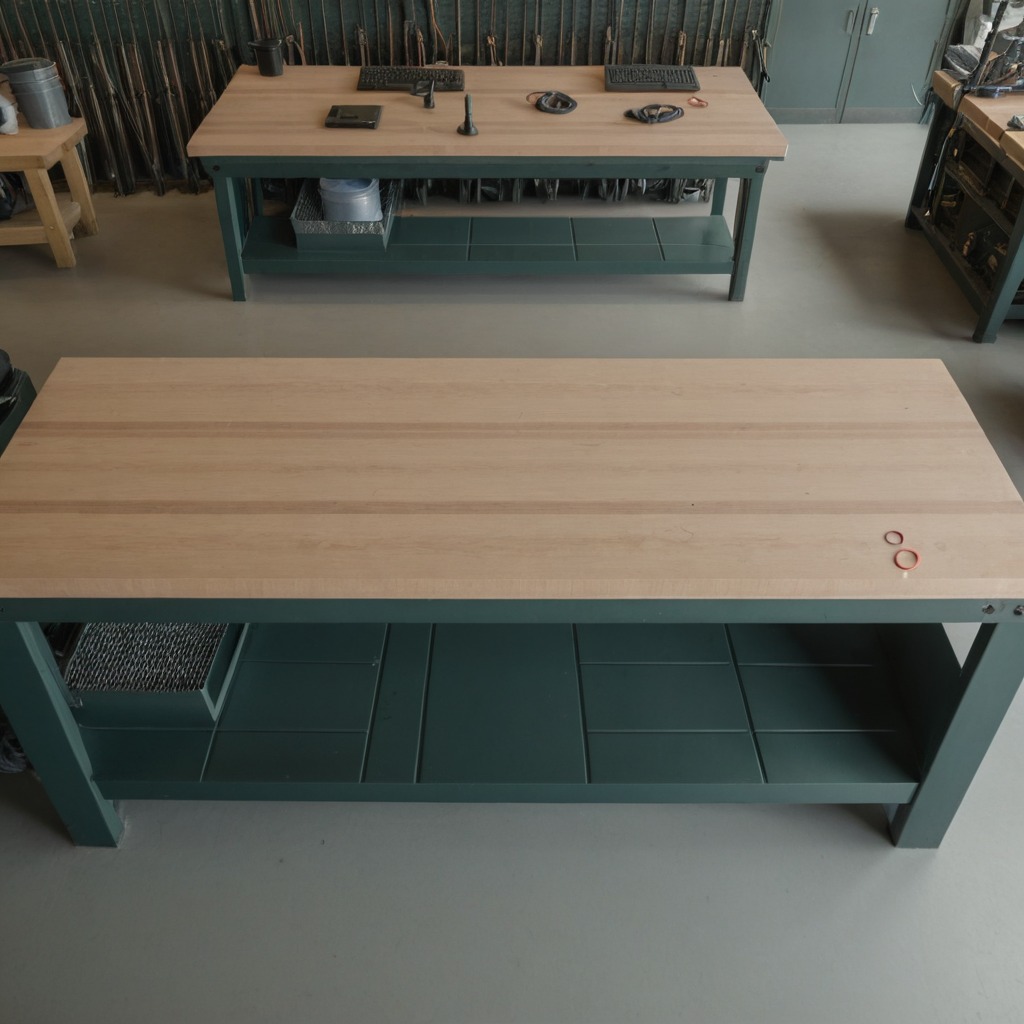
A rubber O-ring is lying on a workbench inside a coastal fishing gear workshop.